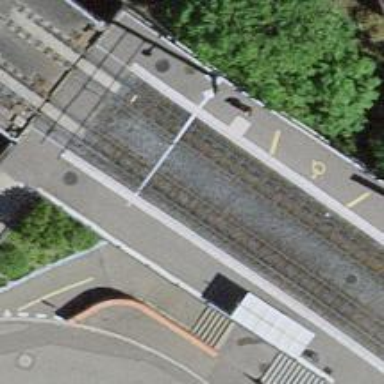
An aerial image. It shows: Tram stop with public transport stop position.